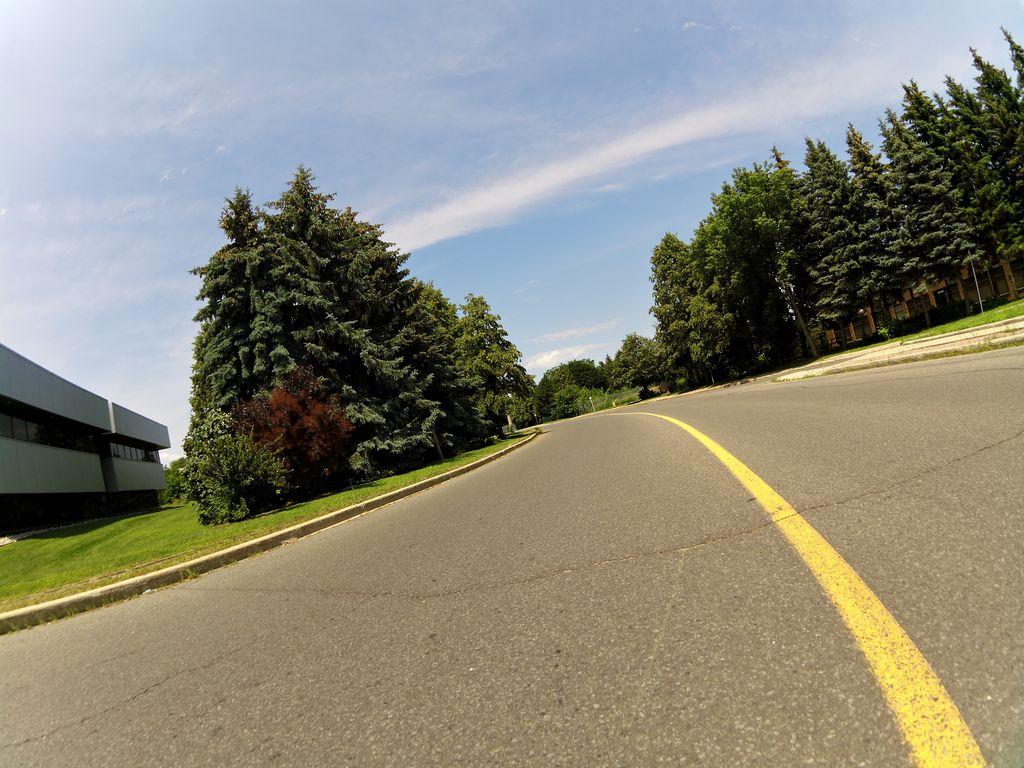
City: ottawa-gatineau